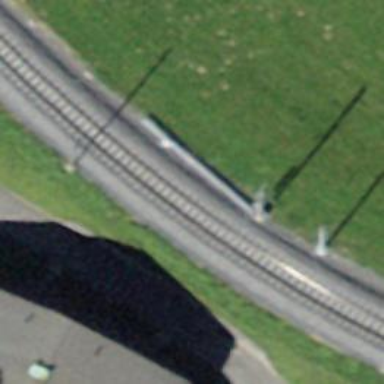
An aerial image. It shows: Narrow-gauge railway track with one electrified contact line.